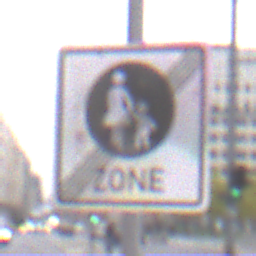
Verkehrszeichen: EndeFussgaengerzone
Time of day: MorningAfternoon
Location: Outdoor (Urban)
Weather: Overcast
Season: NotSpecified
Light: Natural